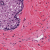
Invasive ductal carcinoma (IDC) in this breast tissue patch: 0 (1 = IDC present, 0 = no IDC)